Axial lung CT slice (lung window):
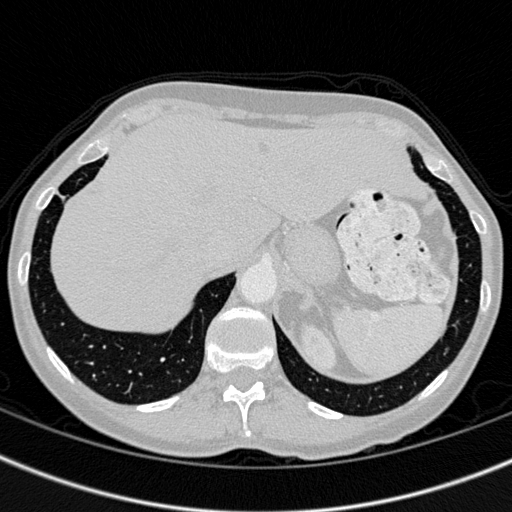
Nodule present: no